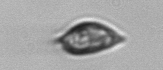
Label: Prorocentrum_triestinum